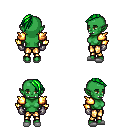
a pixel art fantasy rpg character, female body template, orc, green skin, gold arm armor, gold greaves, green long mohawk hairstyle, metal gloves, white slippers, four views (front, back, left, right), 2x2 character sprite sheet, small pixel art, hard edges, no anti-aliasing